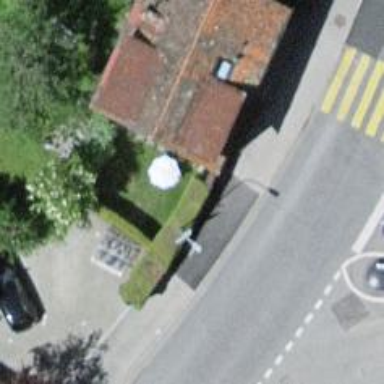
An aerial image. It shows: Bus stop with platform for public transport.